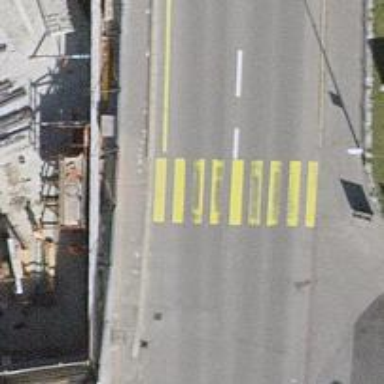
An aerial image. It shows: Zebra crossing on the road.